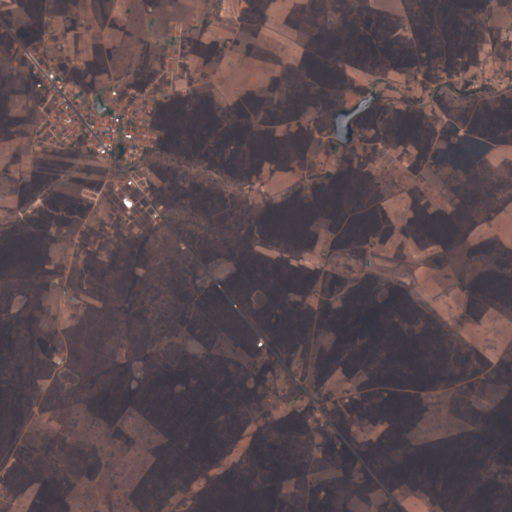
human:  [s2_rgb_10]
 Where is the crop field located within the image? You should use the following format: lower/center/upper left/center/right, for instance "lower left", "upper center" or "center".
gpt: The crop field is located in the lower right of the image.
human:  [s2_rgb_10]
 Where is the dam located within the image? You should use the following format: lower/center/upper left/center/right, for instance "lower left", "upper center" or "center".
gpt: The dam is located in the upper right of the image.
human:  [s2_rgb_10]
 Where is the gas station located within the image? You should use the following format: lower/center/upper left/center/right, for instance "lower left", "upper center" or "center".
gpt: The gas station is located in the upper left of the image.
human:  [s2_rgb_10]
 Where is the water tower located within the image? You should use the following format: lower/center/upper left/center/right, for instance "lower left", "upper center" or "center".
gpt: The water tower is located in the upper left of the image.
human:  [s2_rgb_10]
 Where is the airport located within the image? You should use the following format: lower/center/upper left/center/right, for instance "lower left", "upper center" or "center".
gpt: There is no airport in the image.